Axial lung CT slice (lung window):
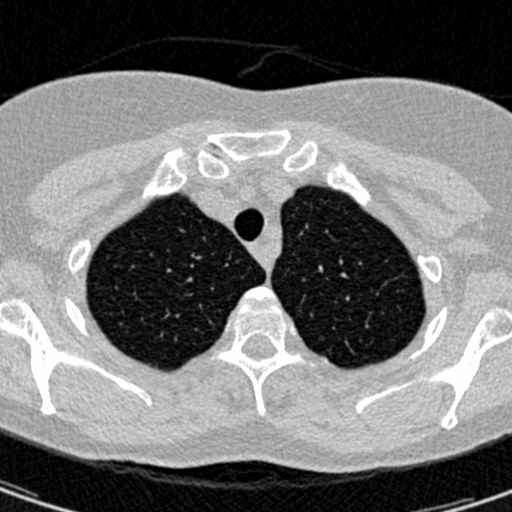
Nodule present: no